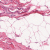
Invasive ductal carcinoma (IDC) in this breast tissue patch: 0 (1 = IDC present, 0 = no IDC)